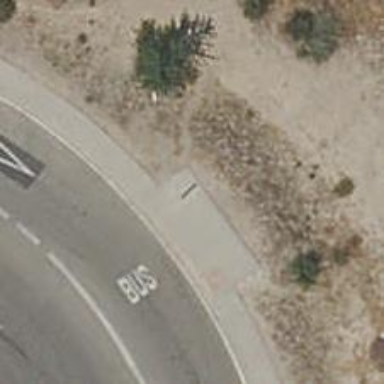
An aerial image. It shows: Bus stop with platform made of paving stones for public transport.